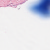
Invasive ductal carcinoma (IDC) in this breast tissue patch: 0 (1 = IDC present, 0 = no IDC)